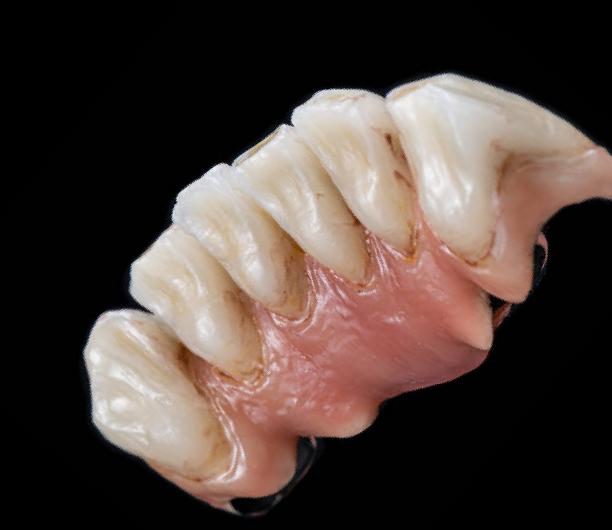
Condition: Calculus